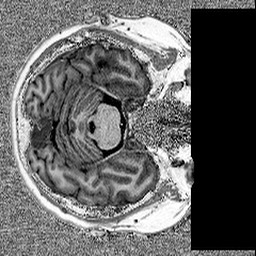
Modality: MP2RAGE
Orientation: axial
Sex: female